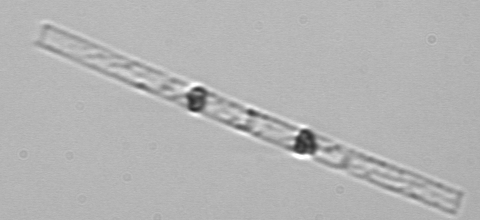
Label: Dactyliosolen_blavyanus